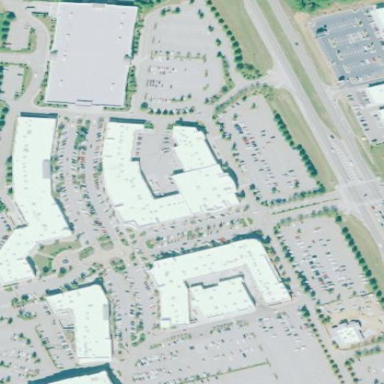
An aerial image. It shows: Mall.